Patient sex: M
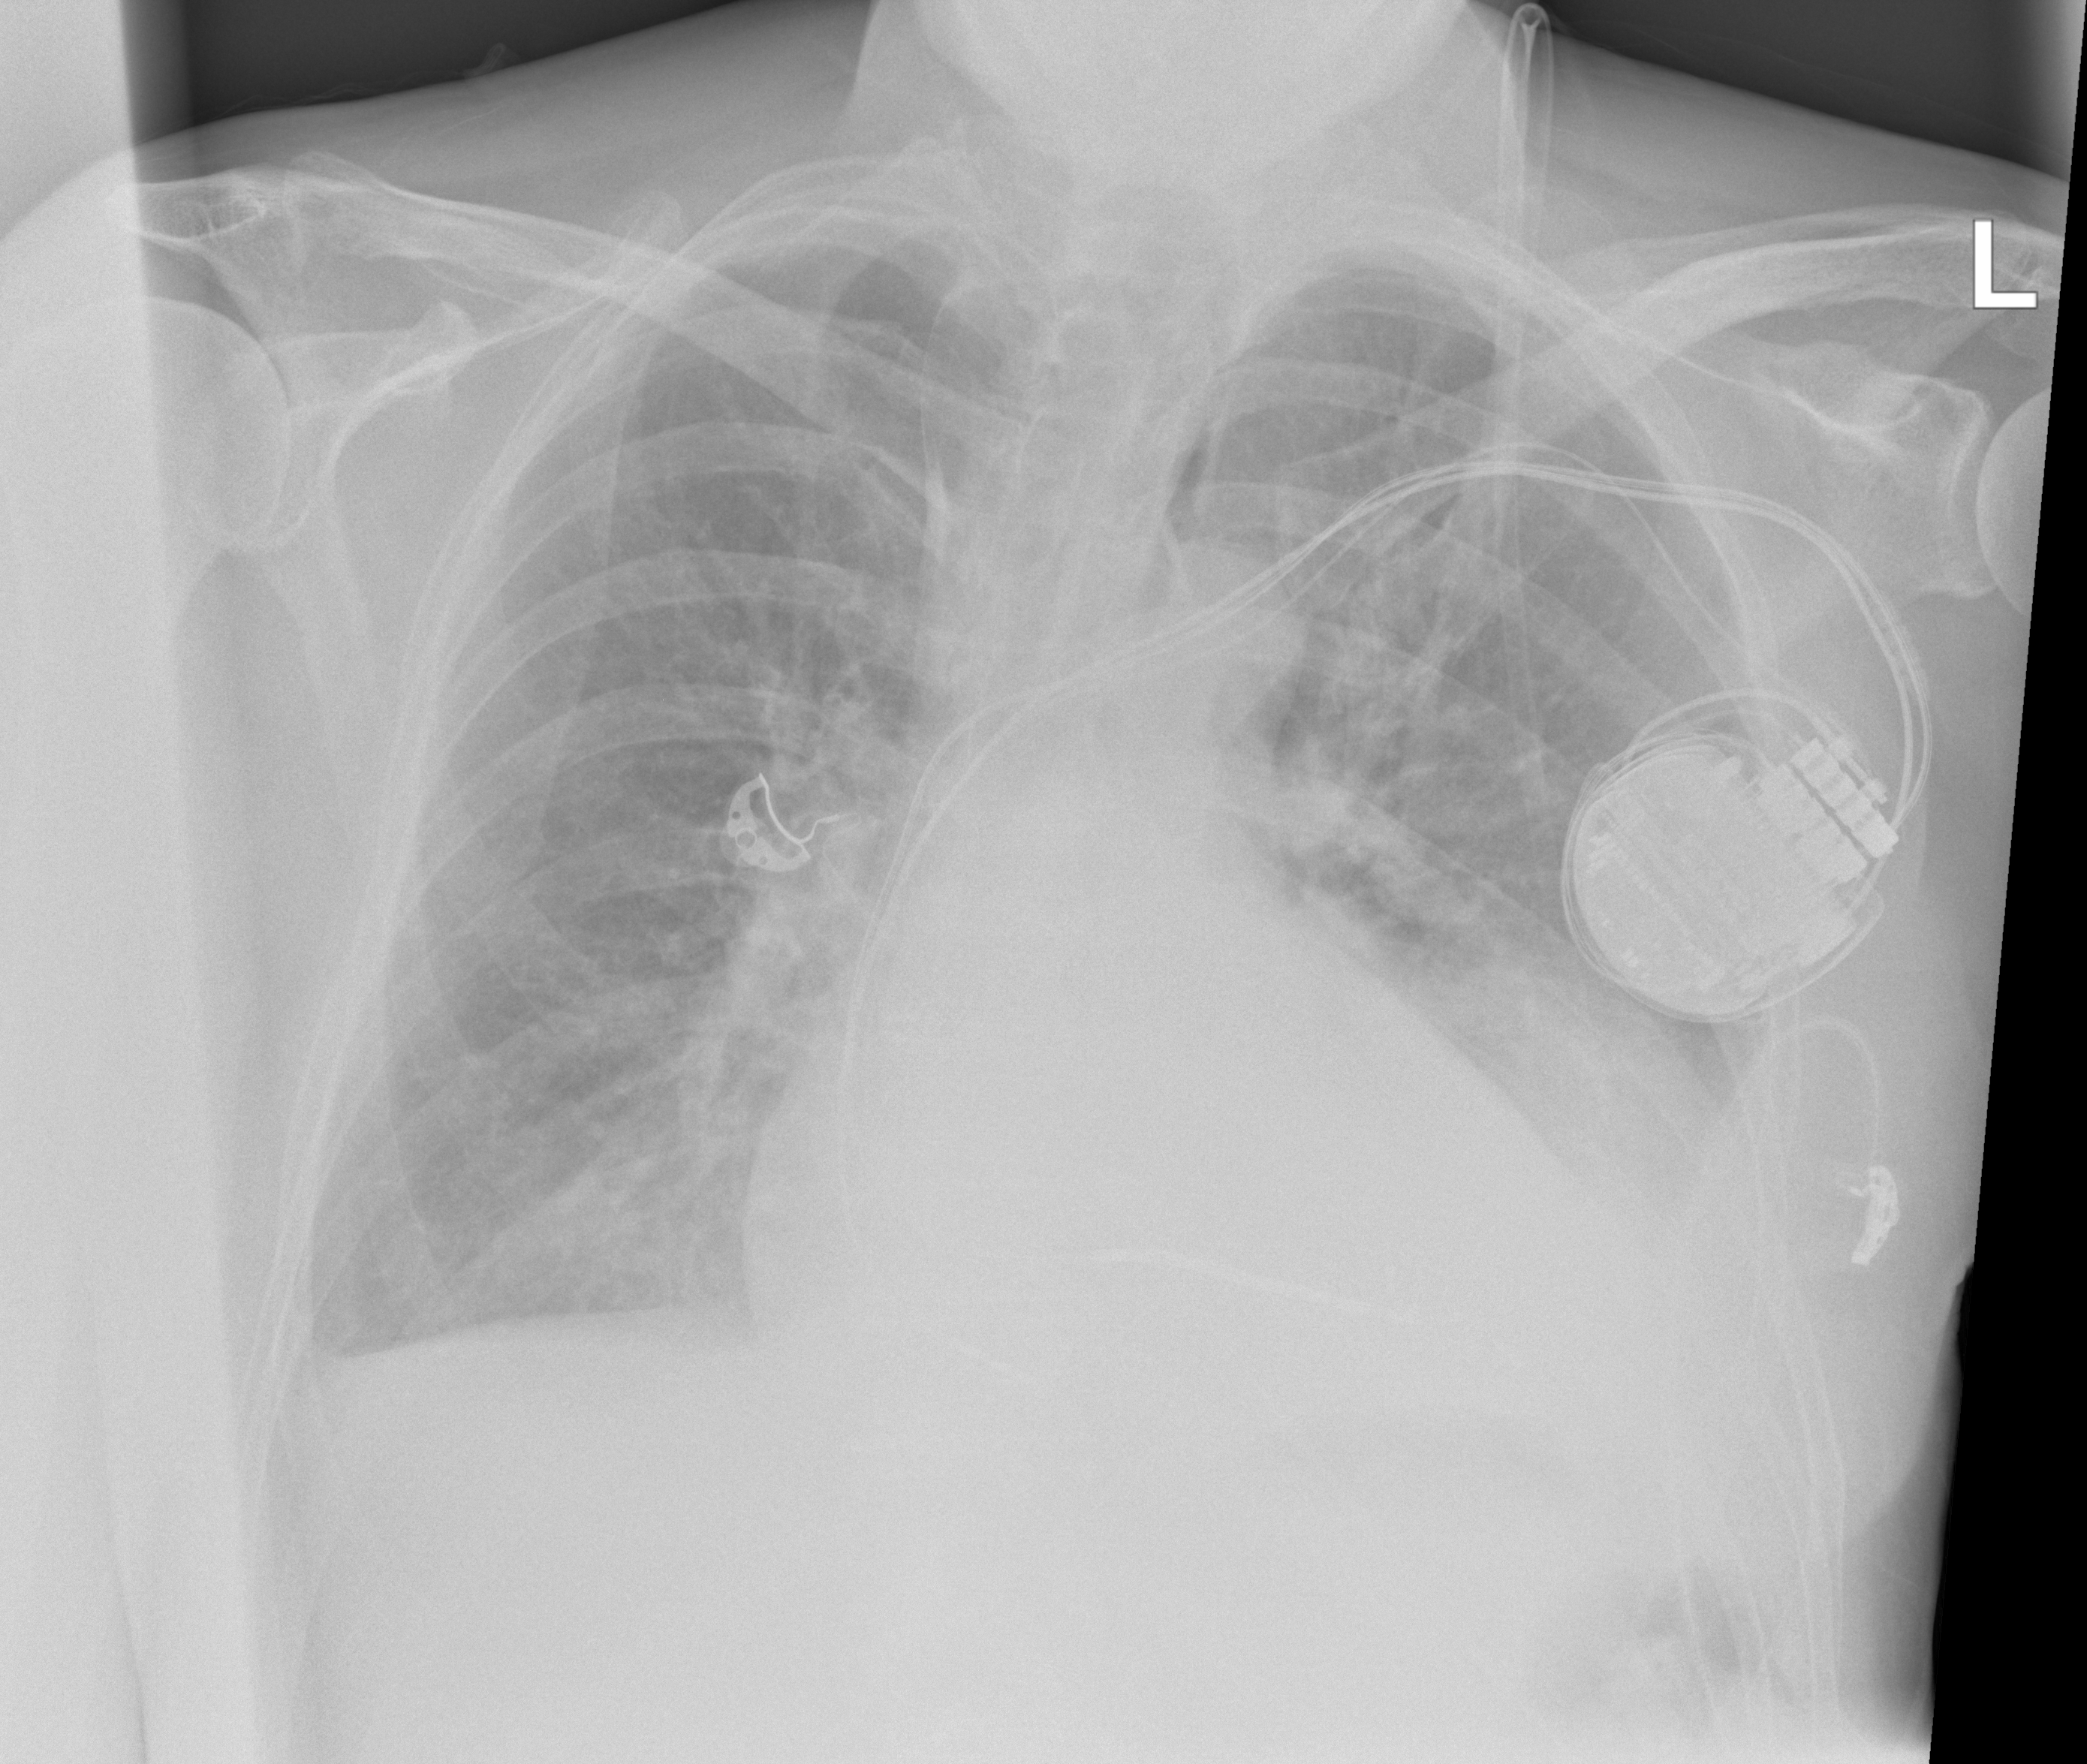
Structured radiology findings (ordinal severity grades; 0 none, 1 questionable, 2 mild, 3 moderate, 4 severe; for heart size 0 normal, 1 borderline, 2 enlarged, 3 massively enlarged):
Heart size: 2
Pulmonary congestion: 2
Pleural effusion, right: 2
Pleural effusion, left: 3
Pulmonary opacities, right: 1
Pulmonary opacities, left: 1
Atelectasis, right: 2
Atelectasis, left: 2